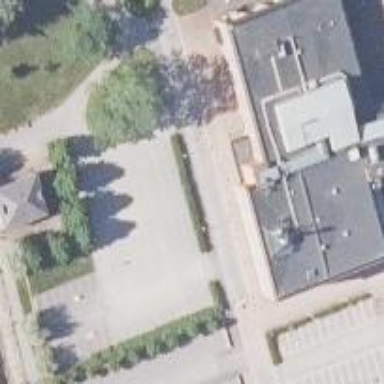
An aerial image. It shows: Paved parking area.